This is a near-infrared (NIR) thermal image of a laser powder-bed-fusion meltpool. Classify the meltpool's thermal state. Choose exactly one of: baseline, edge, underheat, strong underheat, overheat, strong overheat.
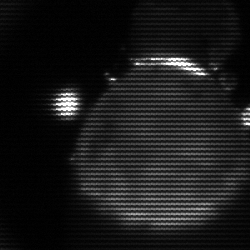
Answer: edge